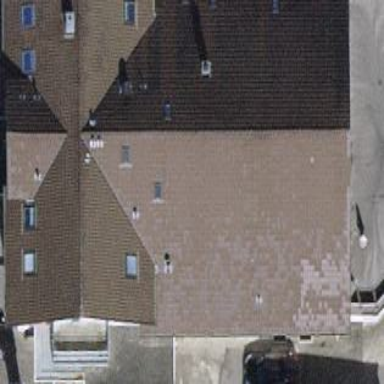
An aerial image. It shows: Building with tile roof housing car repair shop.